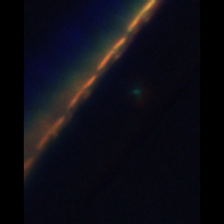
Taxon: Psuedo-nitzschia
Group: Diatoms